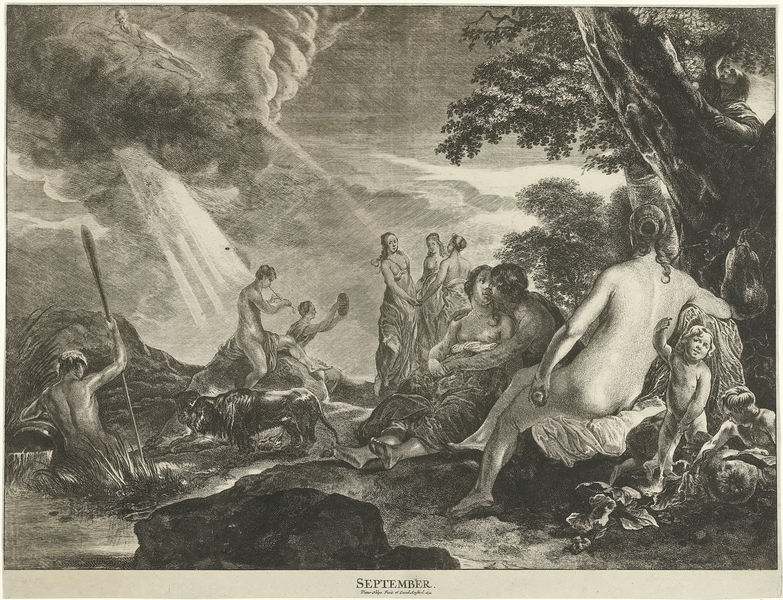
Titel: Gouden eeuw
Künstler: Pieter Nolpe
Standort: Amsterdam
Institution: Rijksmuseum
Schlagwörter: baum, gott, mann, nackt, wasser, wolken, frauen, menschen, frau, grau, licht, rücken, schwarz, zeichnung, tier, wolke, stein, wind, kind, paar, personen, dutt, schrift, lanze, nackte, strahlen, radierung, stich, strahl, nymphen, heimlich, september, putten, waser, fraucht